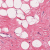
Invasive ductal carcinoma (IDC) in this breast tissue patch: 0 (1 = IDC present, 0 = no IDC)